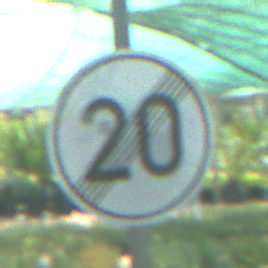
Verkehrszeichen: EndeGeschwindigkeit20
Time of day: MorningAfternoon
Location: Roofed (Special)
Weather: PartlyCloudy
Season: NotSpecified
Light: Natural